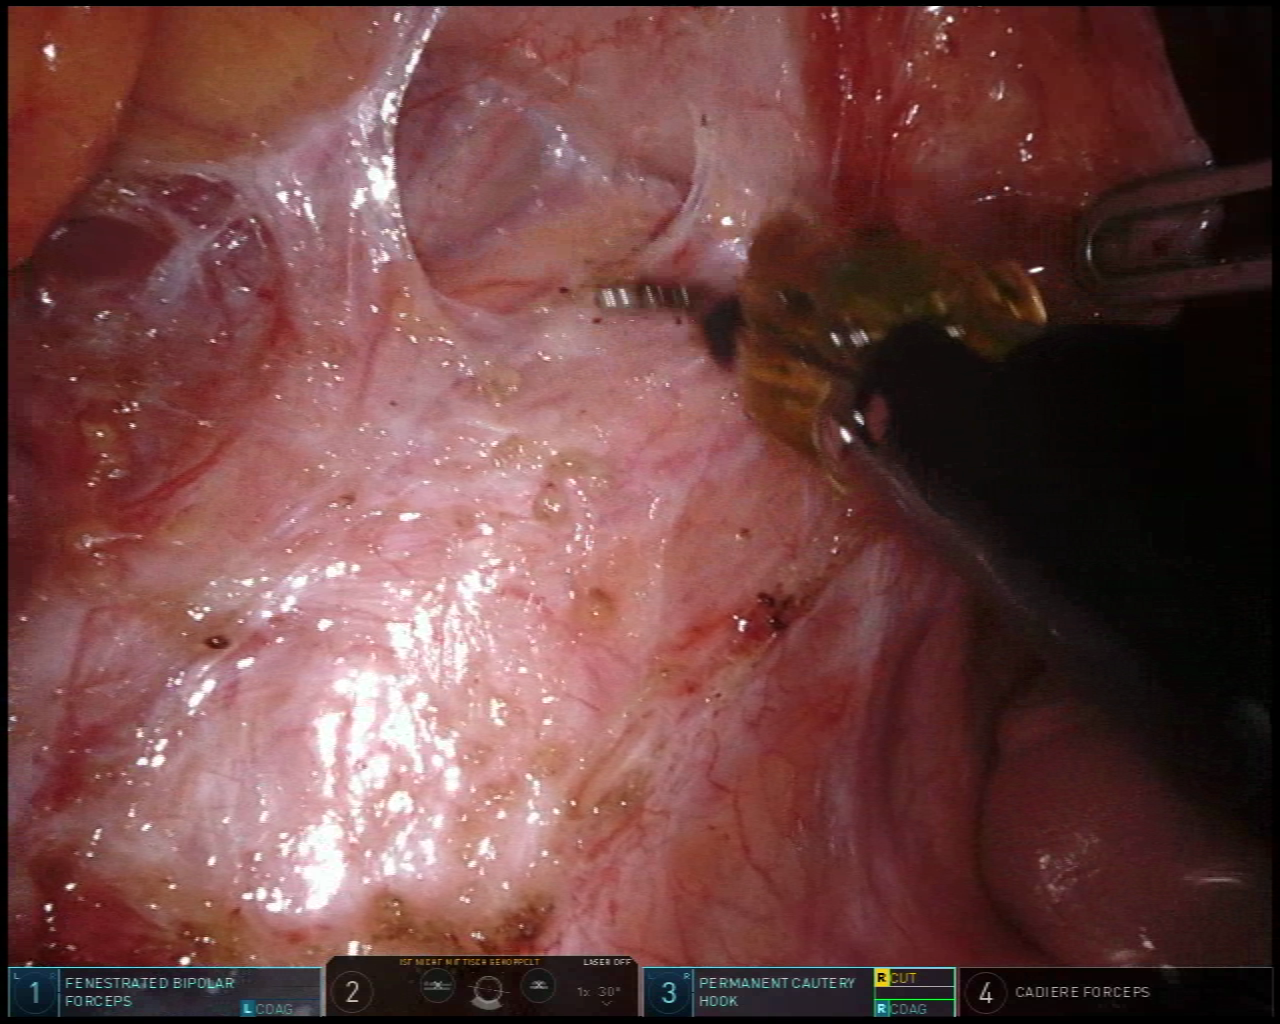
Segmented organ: ureter
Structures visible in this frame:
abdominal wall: no
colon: no
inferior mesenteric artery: no
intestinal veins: no
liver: no
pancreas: no
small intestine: no
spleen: no
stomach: no
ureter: yes
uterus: no
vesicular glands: no